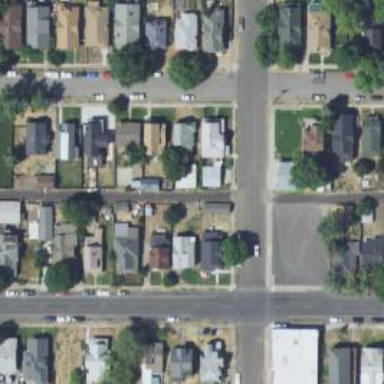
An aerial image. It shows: Alley classified as service road.